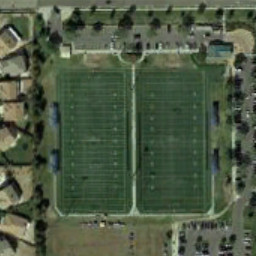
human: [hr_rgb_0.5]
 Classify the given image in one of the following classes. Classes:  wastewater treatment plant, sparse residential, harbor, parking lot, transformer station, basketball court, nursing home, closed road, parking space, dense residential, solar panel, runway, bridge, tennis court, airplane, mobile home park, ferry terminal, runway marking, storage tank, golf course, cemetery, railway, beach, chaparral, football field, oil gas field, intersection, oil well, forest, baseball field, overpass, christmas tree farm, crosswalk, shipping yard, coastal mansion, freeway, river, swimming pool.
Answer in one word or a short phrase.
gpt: football field